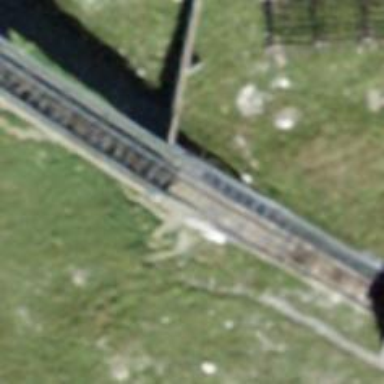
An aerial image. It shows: Funicular railway with one track.